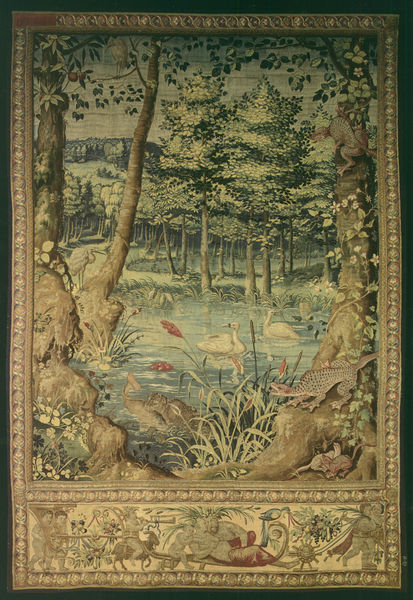
Titel: Die Tapiserien von Sigismund Augustus (Zyklus des Alten Testaments): Otter mit Fisch in seinem Maul
Künstler: Pieter Coecke van Aelst
Standort: Herstellungsort: Brüssel (EU - B)
Schlagwörter: blätter, bäume, see, tiere, teppich, schilf, vögel, wald, schwan, tanne, mythologie, laubbäume, tapisserie, schwäne, echsen, textilkunst